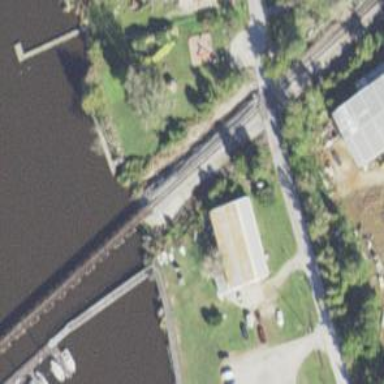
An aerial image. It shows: Trestle bridge over railway tracks.